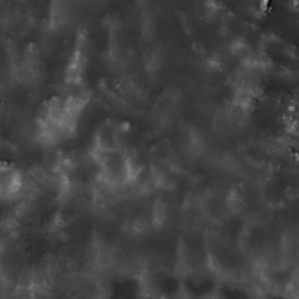
Label: non_frost